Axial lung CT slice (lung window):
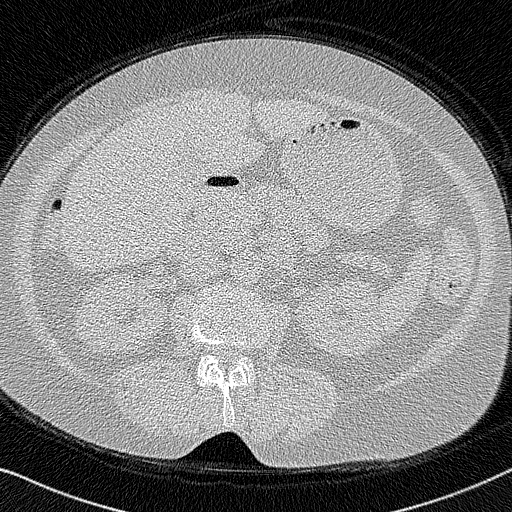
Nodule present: no